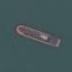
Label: civil